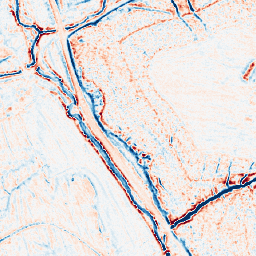
Category: edge_preserving
Decomposition family: bilateral
Decomposition parameters: d: 9
sigma_color: 25
sigma_space: 100
Upsampling method: area
Upsampling parameters: scale: 2
Upsampling scale: 2